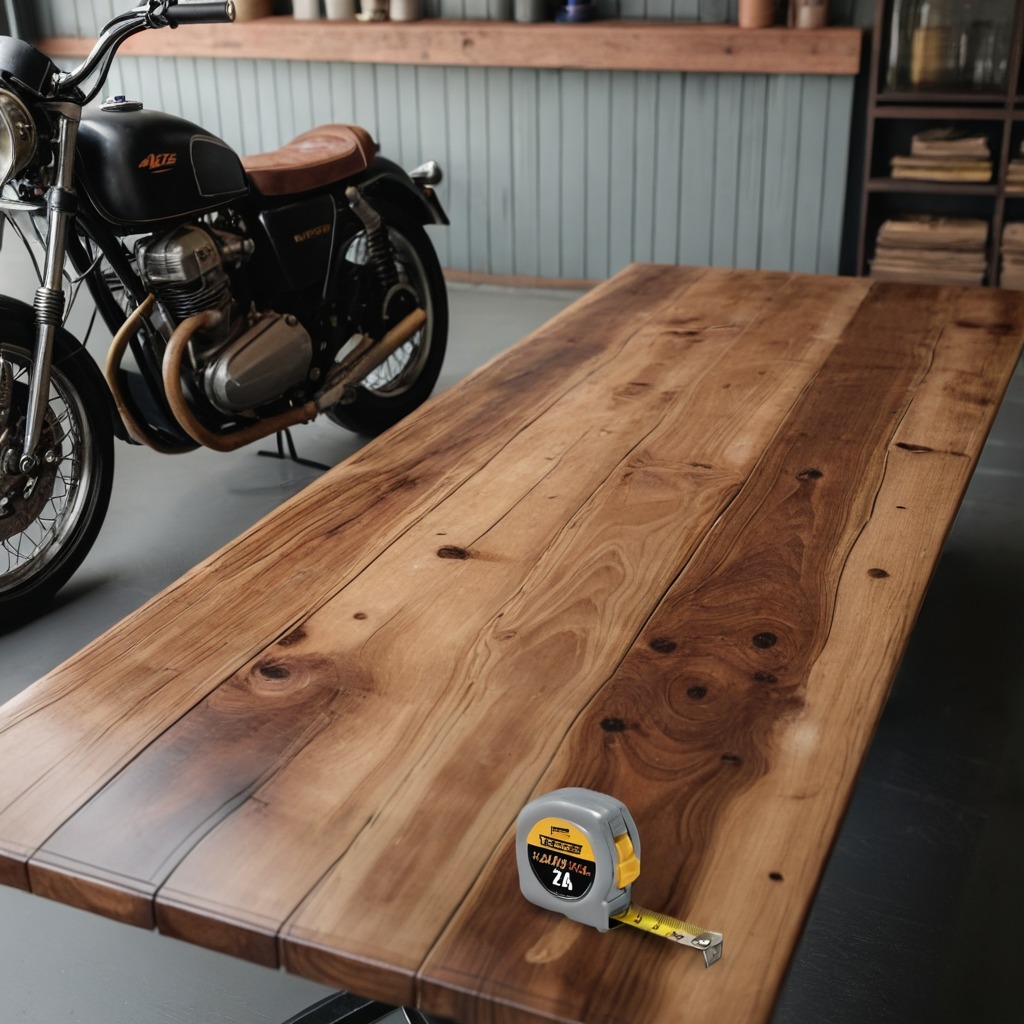
A measuring tape is lying on the table.